Question: Please refer the attached picture when user click on GO button all the other button comes under the GO button and when user again clicks the GO button all the buttons get distributed. I want to make same button and animation. I searched a lot but not got anything relevant, Kindly help.

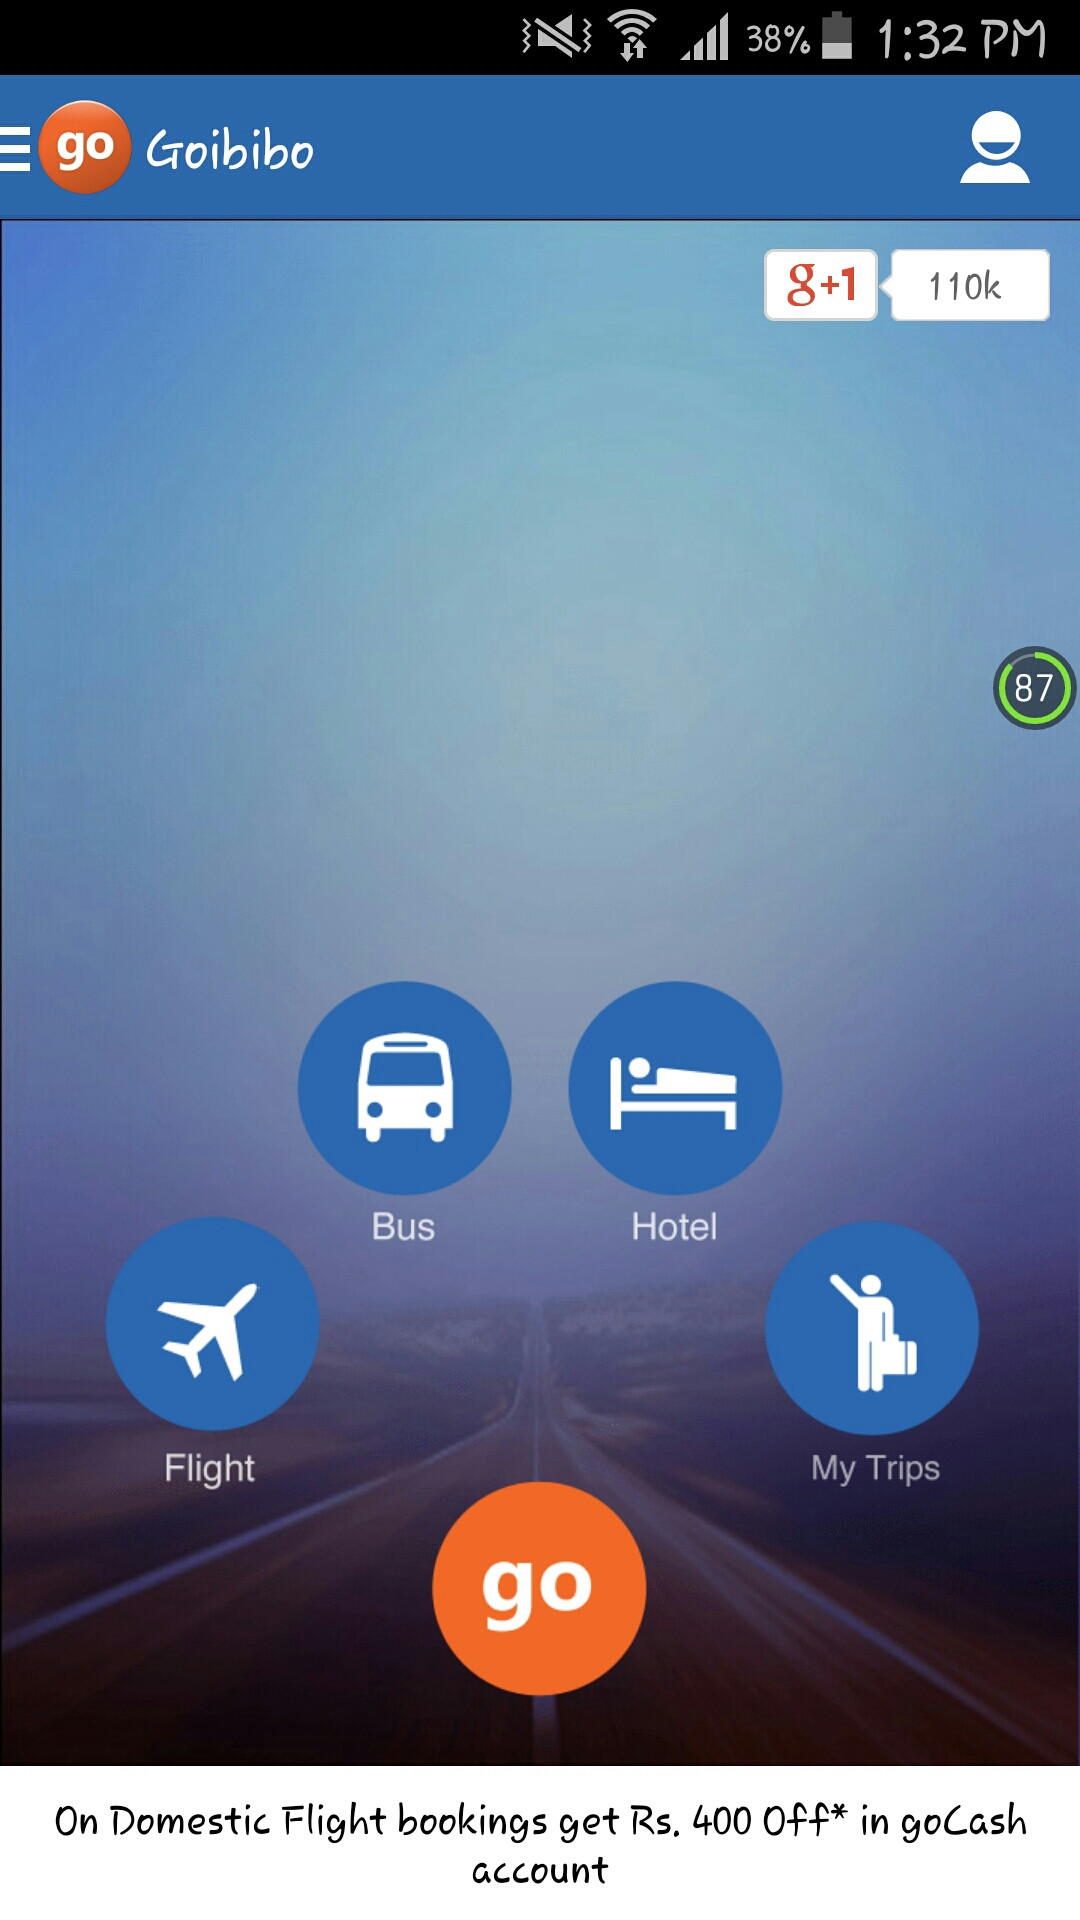
Answer: There is a <URL>, with this you can acheive as you want. In this you need to handle the position of it.